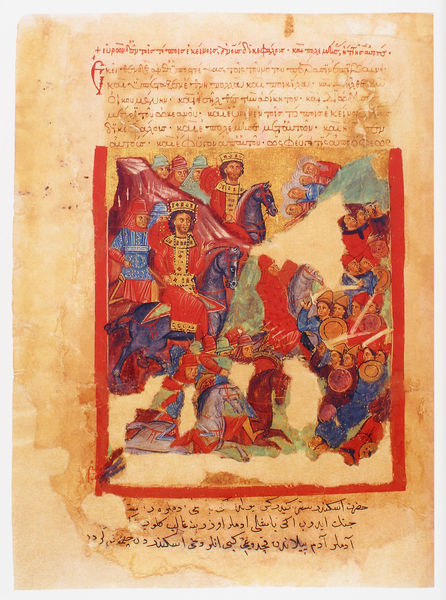
Titel: Der griechische Alexanderroman
Institution: Venedig, Hellenic Institute Codex Gr. 5
Schlagwörter: berg, blau, kampf, gelb, bunt, männer, zeichnung, rot, bibel, herodes, herr, gold, blatt, krone, pferde, reiter, schrift, papier, farbe, krieg, könig, soldaten, schriftzeichen, schild, buch, seite, schilder, schwerter, text, buchstaben, ritter, arabisch, mittelalter, könige, david, kronen, papyrus, buchmalerei, turnier, kamof, liederhandschrift, #seite